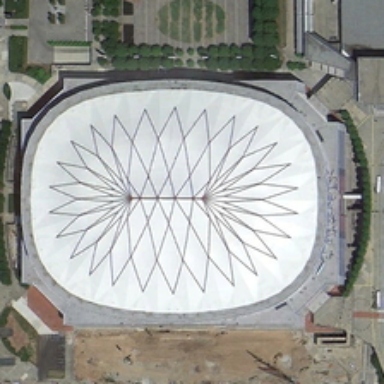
Some green trees are near a white oval center building .